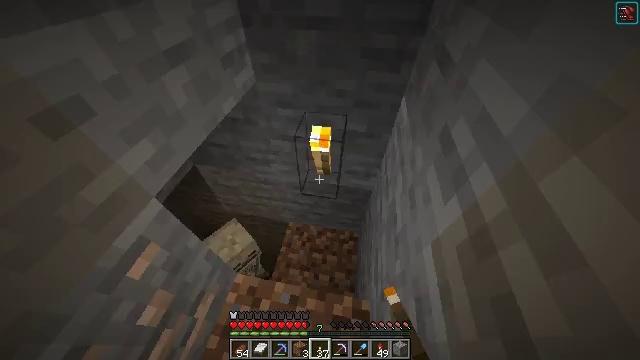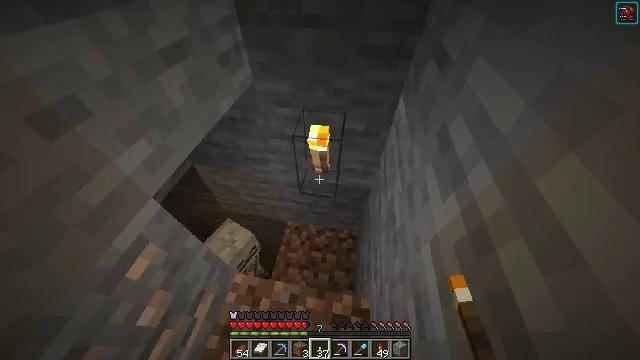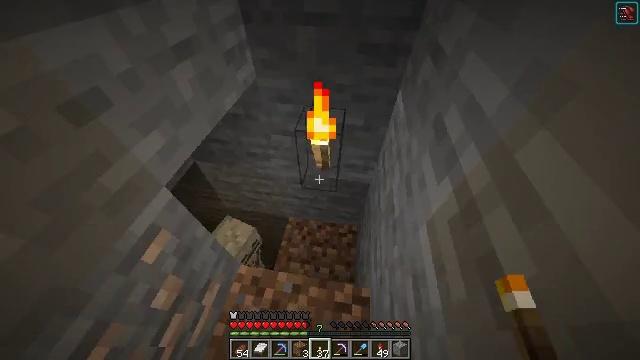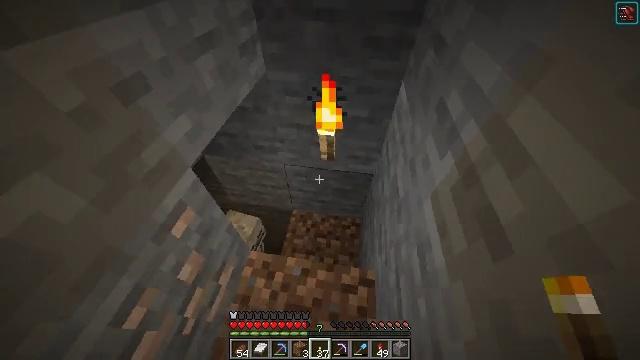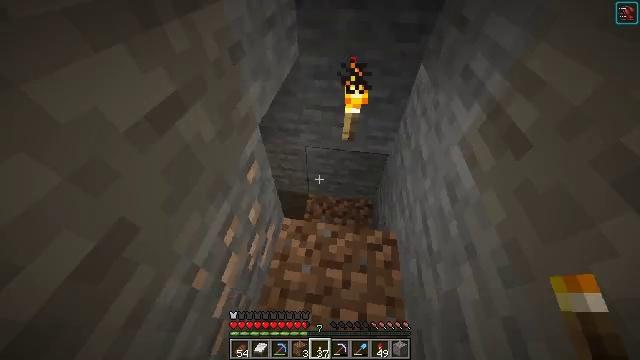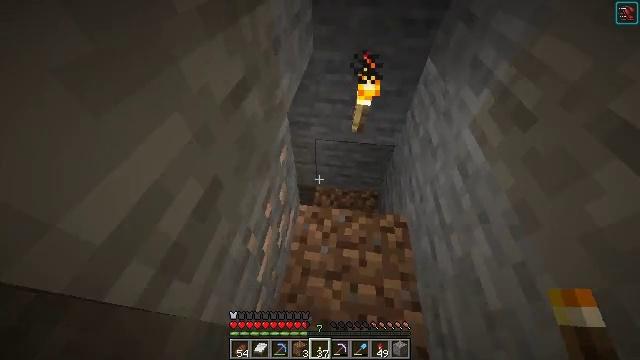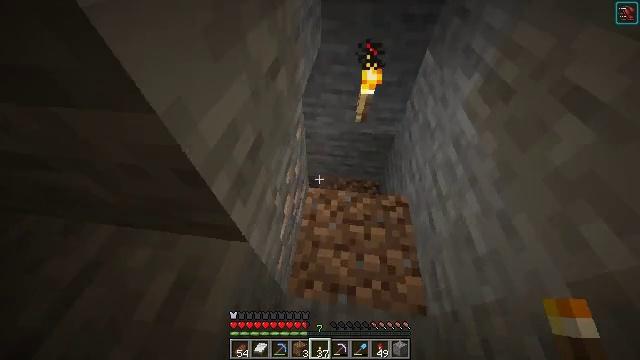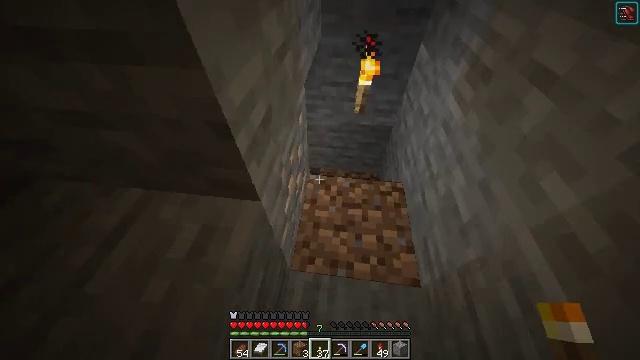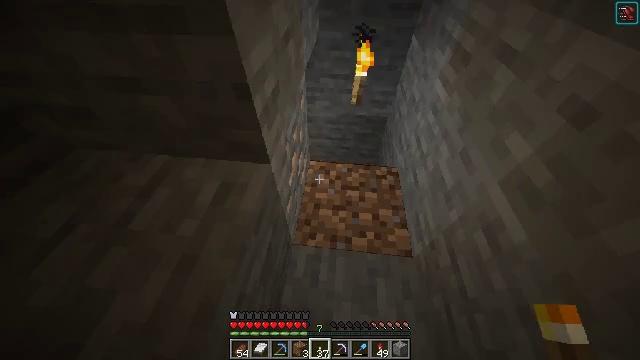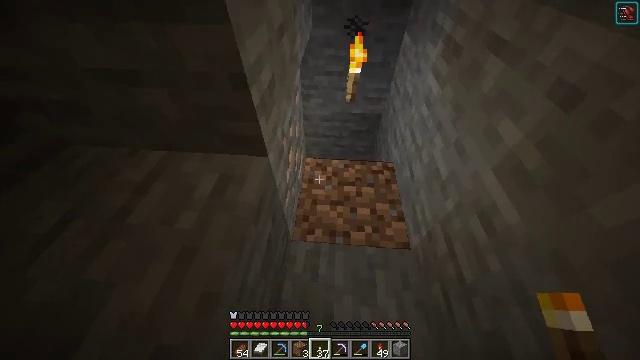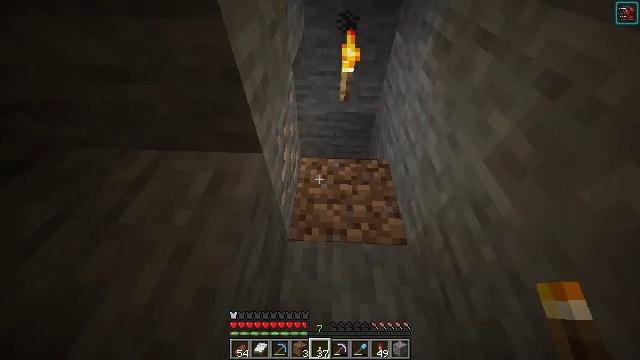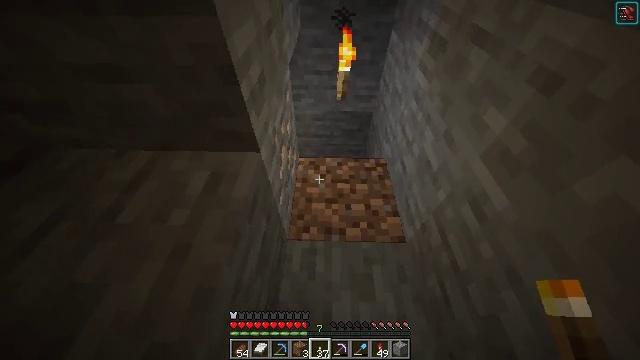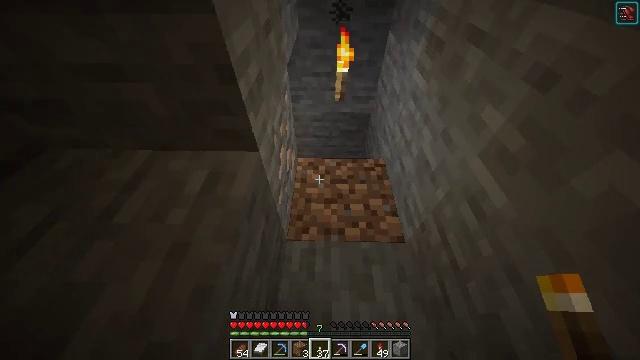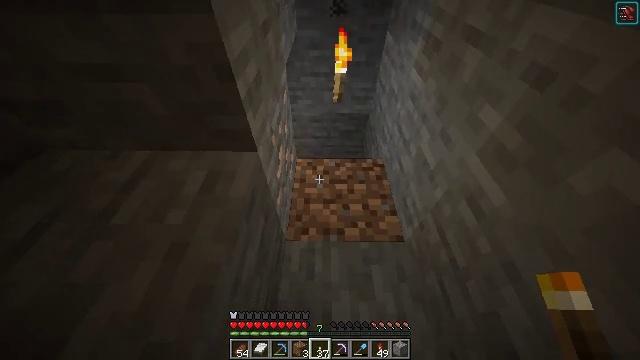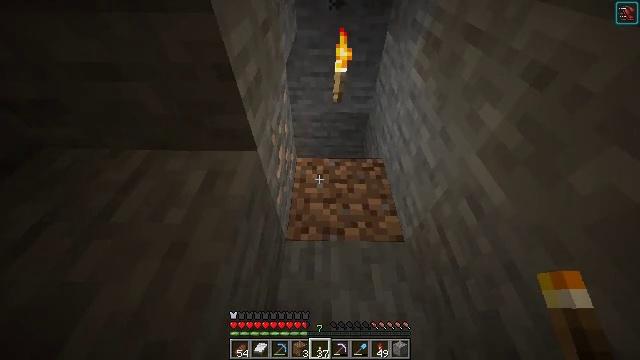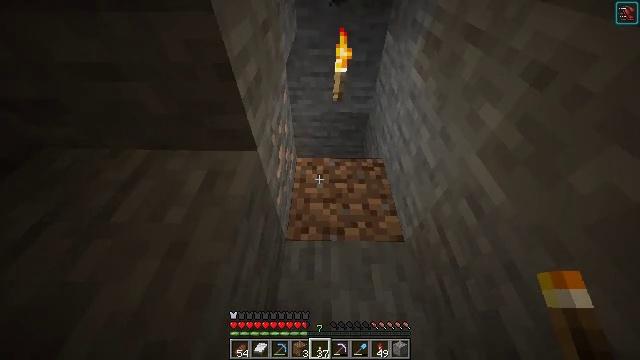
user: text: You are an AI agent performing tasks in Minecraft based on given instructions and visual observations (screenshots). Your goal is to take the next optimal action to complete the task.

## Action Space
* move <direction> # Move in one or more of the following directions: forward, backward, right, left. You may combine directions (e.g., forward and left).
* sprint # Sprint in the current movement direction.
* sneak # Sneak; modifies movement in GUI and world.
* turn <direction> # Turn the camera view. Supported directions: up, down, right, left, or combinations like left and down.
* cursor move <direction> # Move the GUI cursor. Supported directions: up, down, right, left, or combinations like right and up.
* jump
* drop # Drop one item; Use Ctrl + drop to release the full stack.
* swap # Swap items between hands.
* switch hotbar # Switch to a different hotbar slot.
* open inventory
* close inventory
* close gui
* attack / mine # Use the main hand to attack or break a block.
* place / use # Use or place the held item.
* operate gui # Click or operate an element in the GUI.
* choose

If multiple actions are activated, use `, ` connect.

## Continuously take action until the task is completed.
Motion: motion action
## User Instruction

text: Take down the wall torch for reuse.
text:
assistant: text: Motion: no_op
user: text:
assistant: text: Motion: move back
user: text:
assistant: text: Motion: move back and move left
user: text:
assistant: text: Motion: move back and move left
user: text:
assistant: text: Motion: move back and move left, turn right
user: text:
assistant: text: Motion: move back and move left
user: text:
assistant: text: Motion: move back and move left
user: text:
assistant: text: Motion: move back and move left
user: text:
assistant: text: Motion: turn right
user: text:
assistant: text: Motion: turn right
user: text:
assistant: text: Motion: no_op
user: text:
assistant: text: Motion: no_op
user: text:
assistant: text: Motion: no_op
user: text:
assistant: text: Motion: no_op
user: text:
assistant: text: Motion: no_op
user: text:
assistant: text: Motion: no_op
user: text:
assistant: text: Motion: no_op
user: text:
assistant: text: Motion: no_op
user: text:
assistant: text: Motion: no_op
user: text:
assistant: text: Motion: no_op
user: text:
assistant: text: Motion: no_op
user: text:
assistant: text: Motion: no_op
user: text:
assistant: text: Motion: no_op
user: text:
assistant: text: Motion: no_op
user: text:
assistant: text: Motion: no_op
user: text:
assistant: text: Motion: no_op
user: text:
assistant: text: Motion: no_op
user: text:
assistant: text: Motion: no_op
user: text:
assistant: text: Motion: no_op
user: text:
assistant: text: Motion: no_op